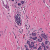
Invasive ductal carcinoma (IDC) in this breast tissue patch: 0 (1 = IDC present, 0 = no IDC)